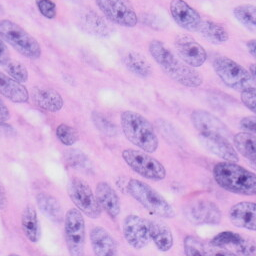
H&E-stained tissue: Skin